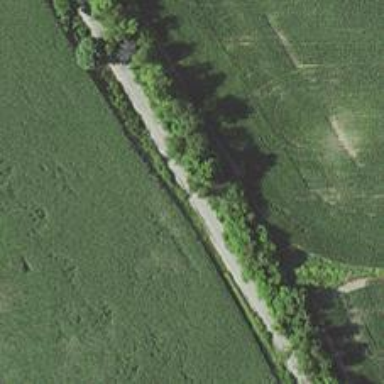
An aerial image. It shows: Abandoned railway adjacent to asphalt cycleway. Also suitable for Nordic skiing.